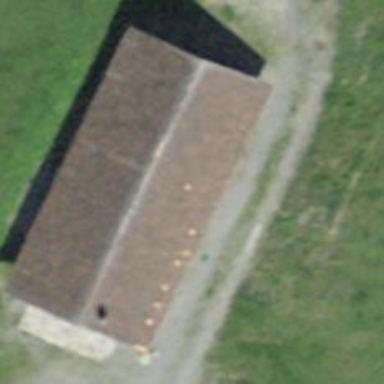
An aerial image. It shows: Rural barn.